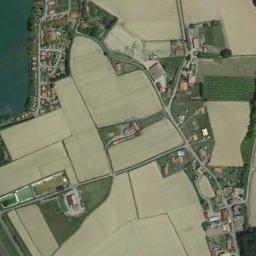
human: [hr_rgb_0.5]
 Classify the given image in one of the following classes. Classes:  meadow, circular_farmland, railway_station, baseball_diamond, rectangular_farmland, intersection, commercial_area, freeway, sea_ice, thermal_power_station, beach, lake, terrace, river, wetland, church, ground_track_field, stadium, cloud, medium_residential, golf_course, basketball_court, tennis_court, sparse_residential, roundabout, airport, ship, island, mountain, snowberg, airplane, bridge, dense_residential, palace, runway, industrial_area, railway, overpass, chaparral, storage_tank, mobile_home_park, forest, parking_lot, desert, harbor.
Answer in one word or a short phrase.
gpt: rectangular_farmland